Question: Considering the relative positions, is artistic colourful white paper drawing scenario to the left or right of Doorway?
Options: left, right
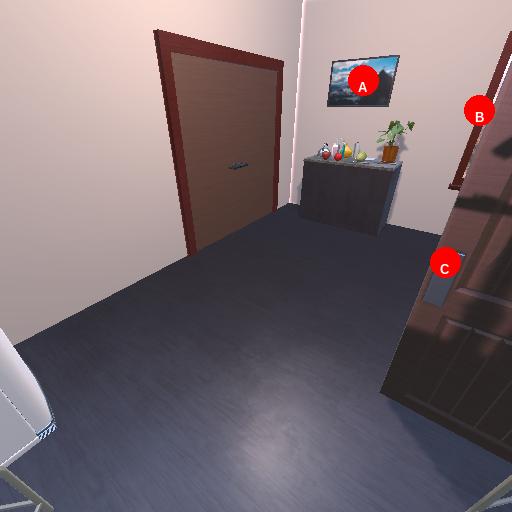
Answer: left